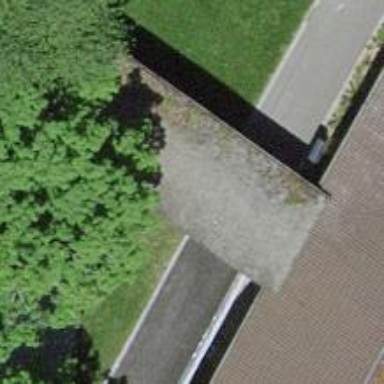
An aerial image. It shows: Paved footway passing through tunnel.